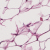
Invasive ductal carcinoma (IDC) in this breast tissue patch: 0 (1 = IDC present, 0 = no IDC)